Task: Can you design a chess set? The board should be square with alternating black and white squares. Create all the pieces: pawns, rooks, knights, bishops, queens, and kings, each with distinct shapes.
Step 4664:
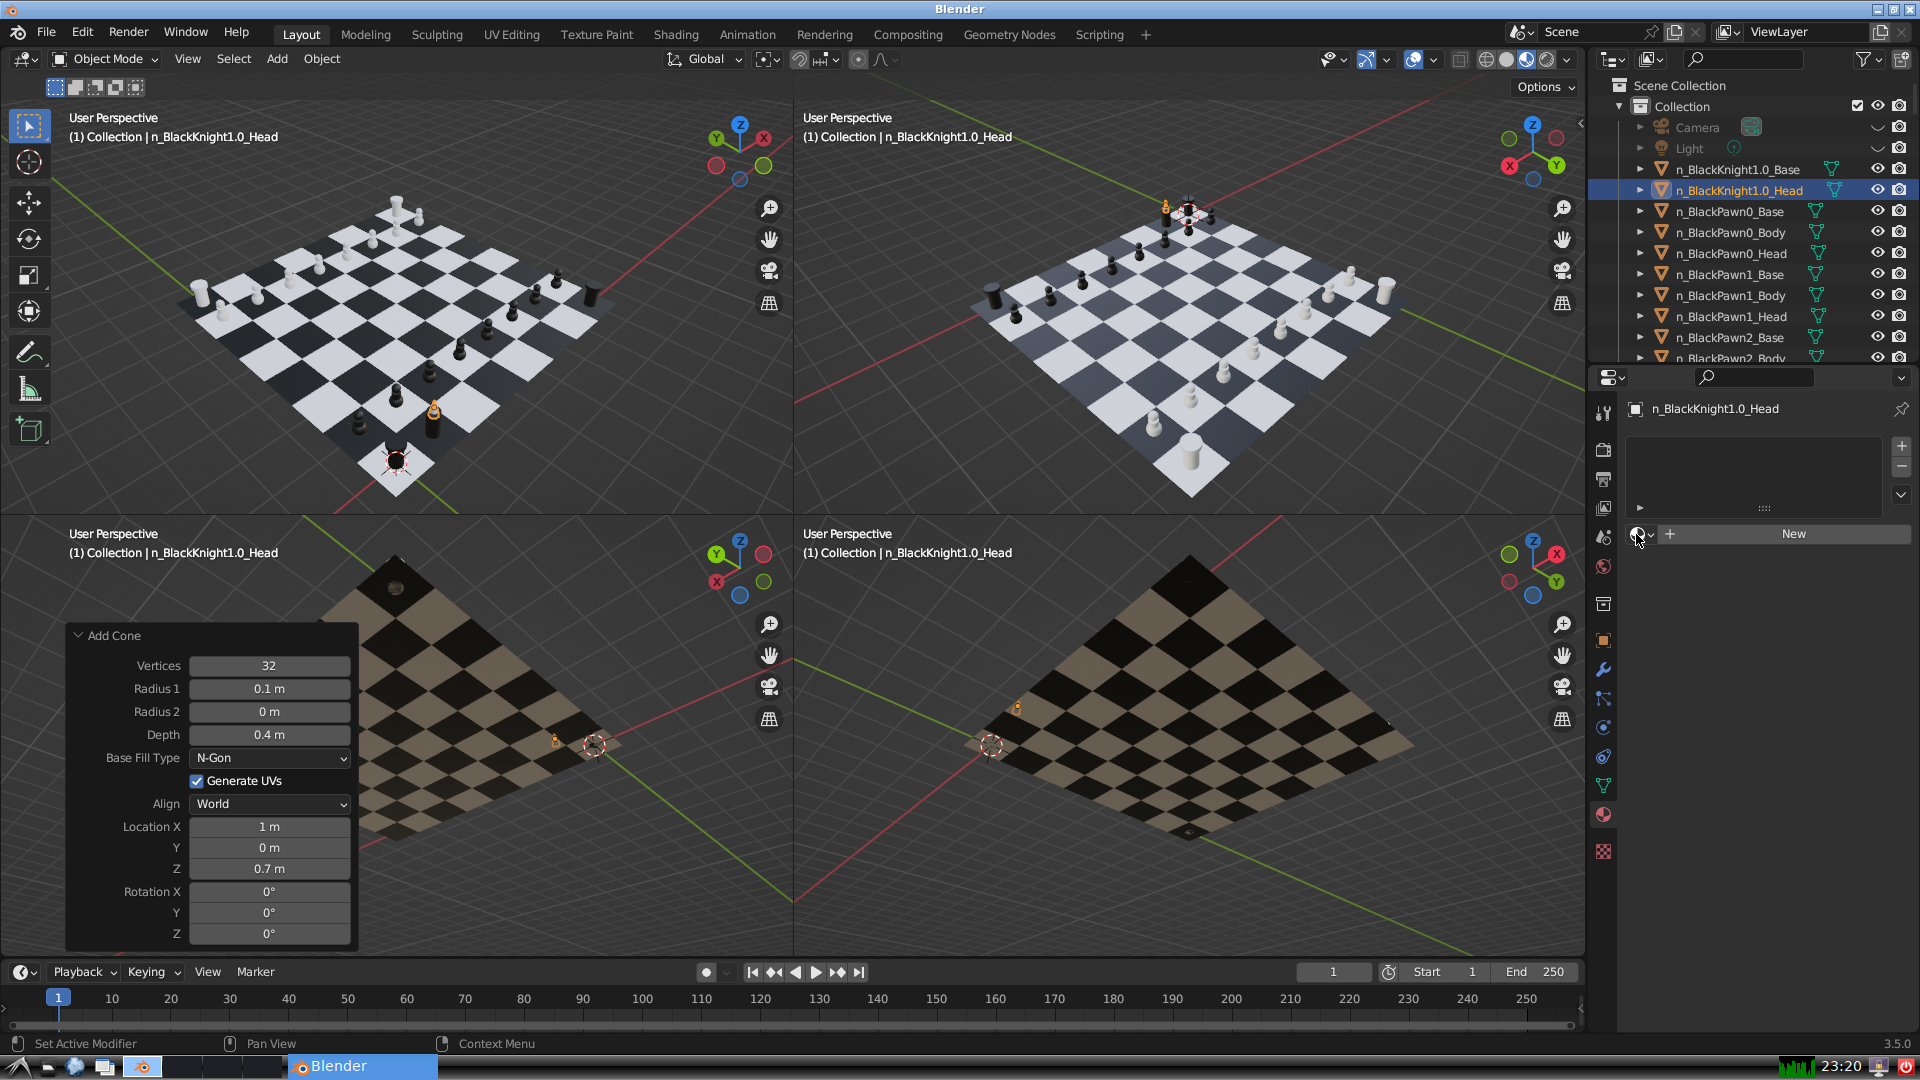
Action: click: no